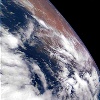
Label: cloud